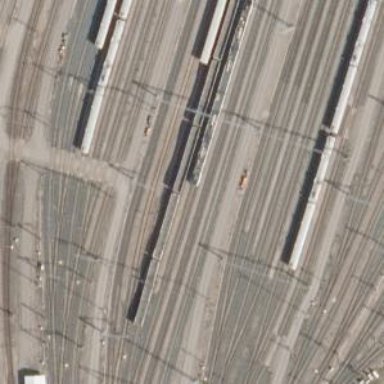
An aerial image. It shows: Railway signal.